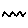
Label: zigzag